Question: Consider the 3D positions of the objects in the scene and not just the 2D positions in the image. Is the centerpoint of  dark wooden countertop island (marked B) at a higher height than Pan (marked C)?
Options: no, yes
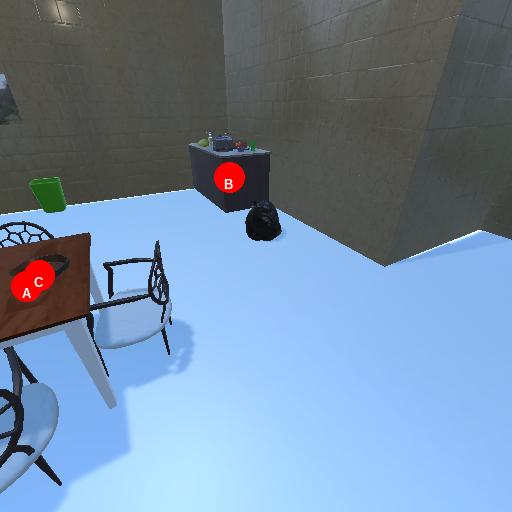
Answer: no